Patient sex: M
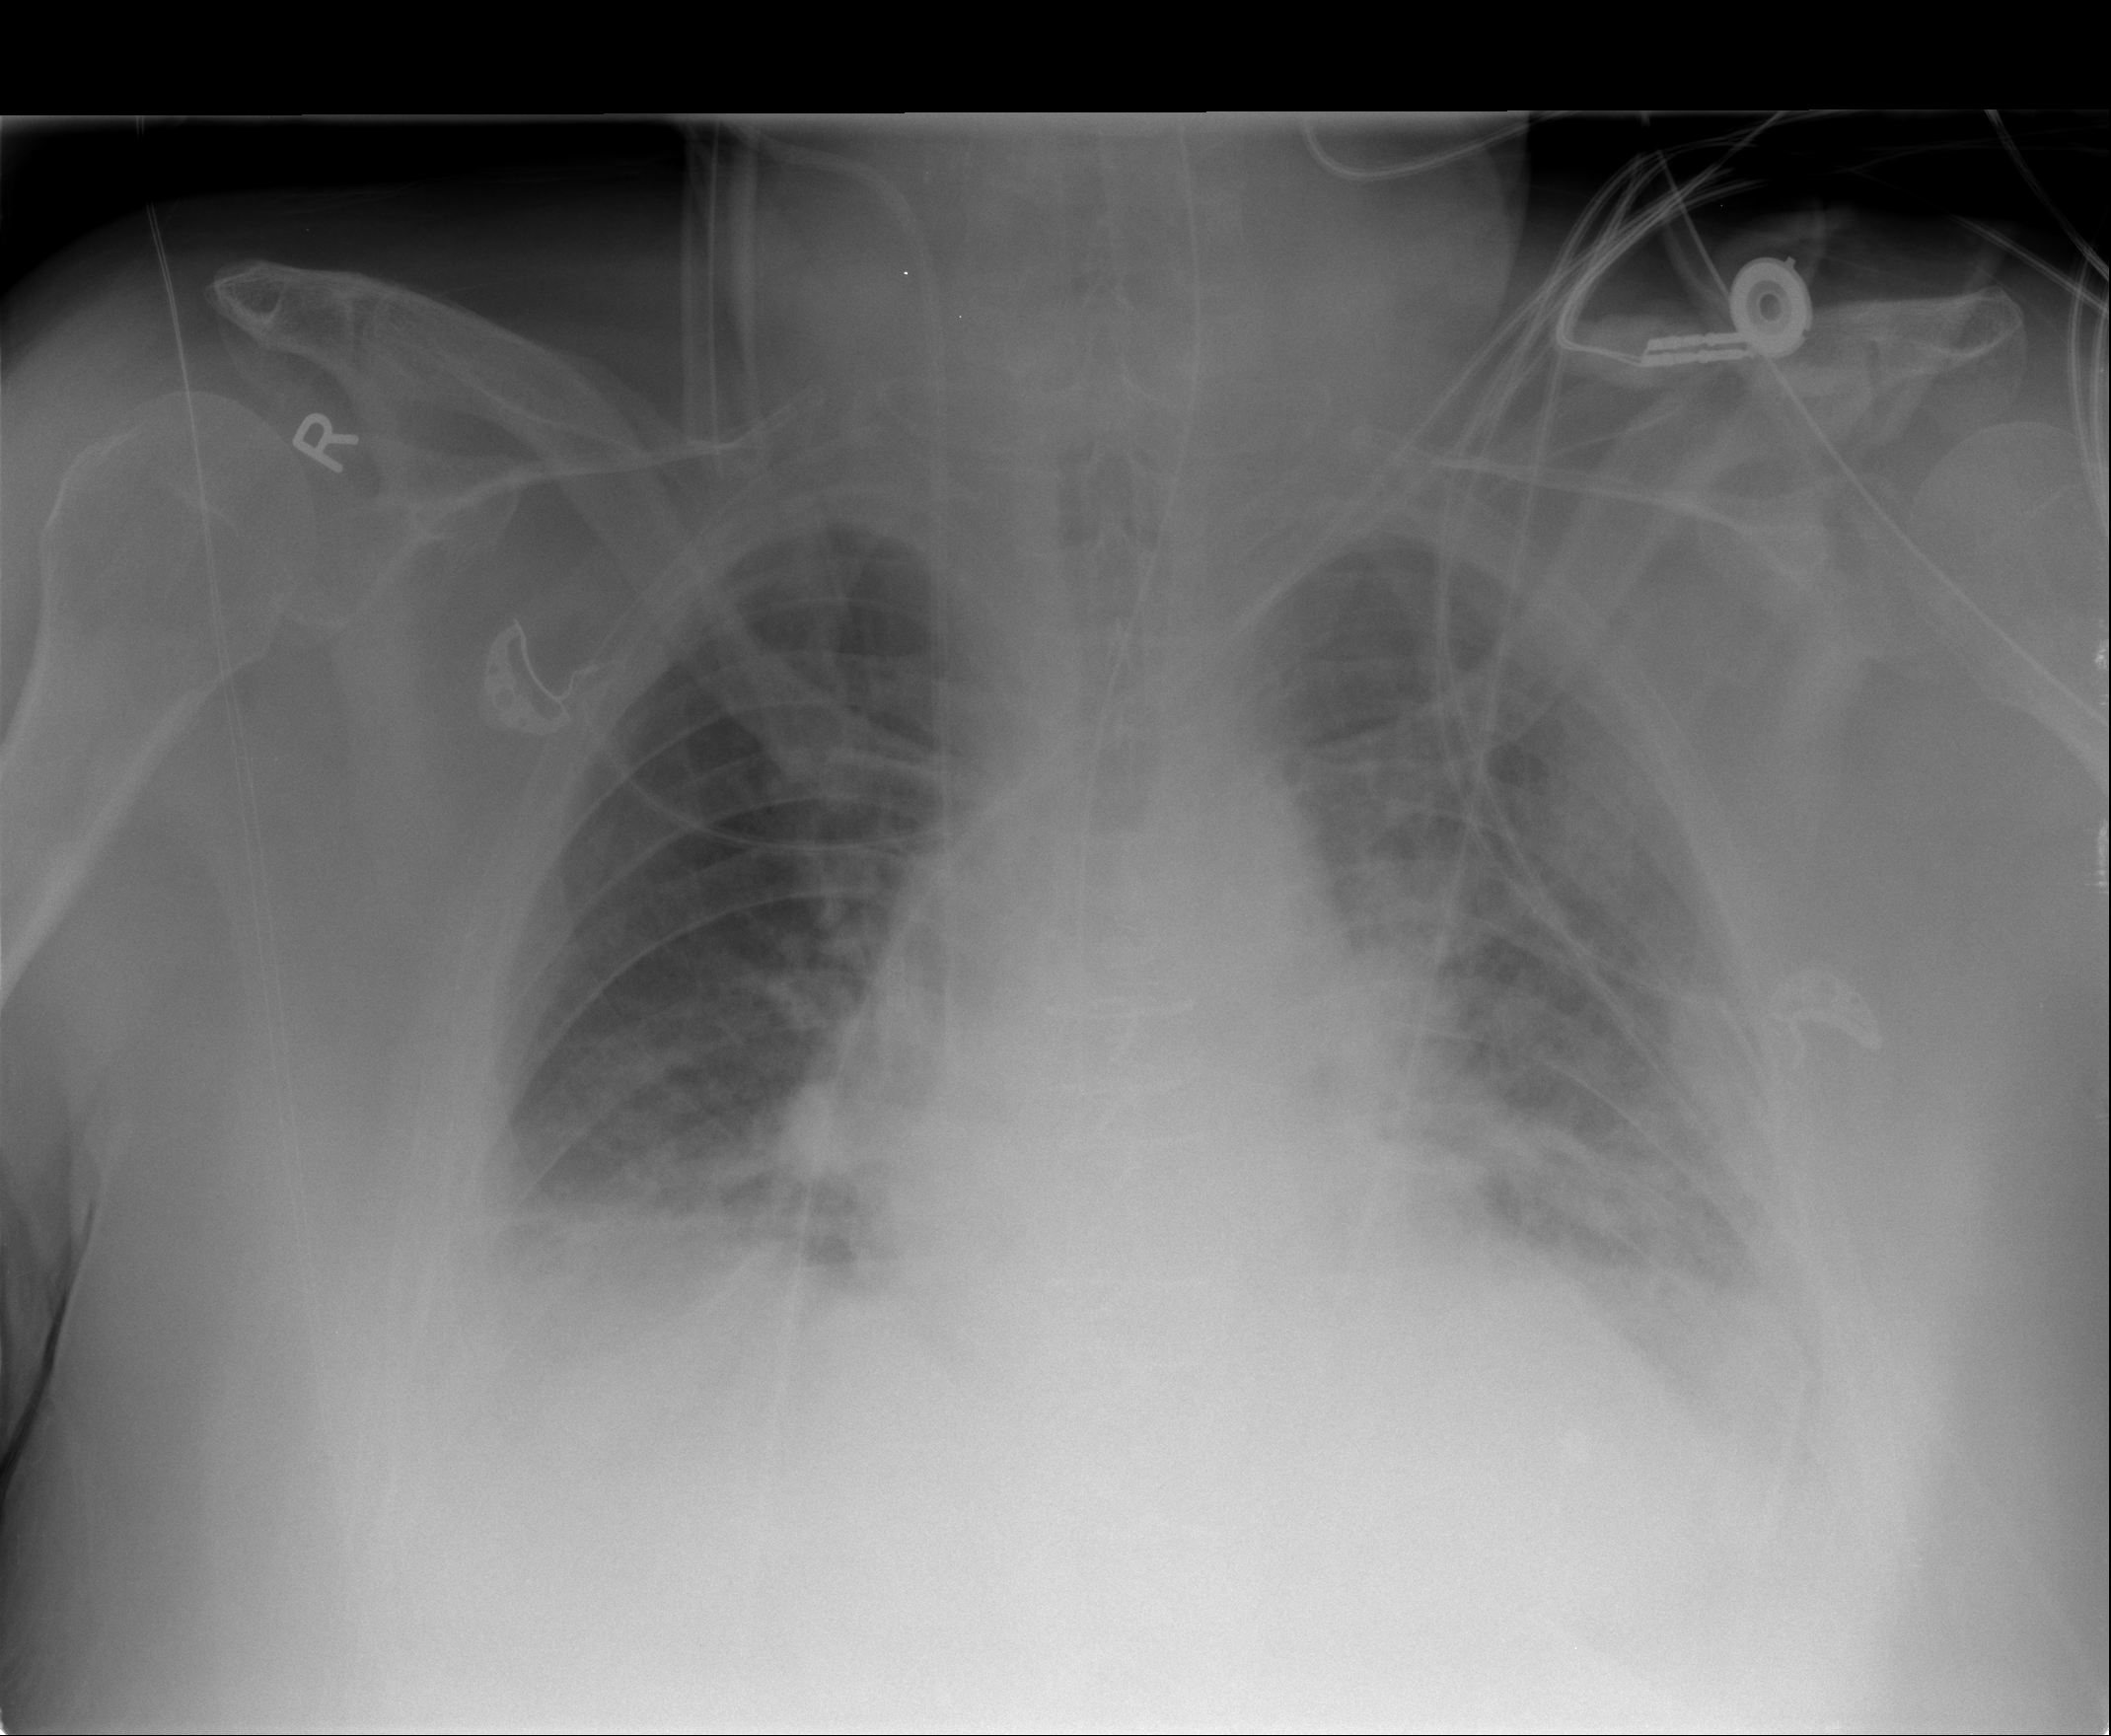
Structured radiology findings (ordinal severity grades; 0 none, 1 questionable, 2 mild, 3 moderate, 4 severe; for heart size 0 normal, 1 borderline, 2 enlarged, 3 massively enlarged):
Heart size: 0
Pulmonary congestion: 3
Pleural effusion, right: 2
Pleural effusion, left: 2
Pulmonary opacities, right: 0
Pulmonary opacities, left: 2
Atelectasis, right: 2
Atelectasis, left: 2